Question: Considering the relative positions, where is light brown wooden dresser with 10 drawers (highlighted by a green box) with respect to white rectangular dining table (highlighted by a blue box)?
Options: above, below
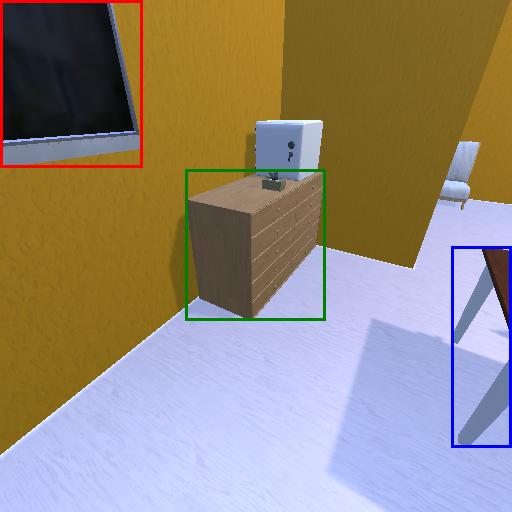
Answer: above